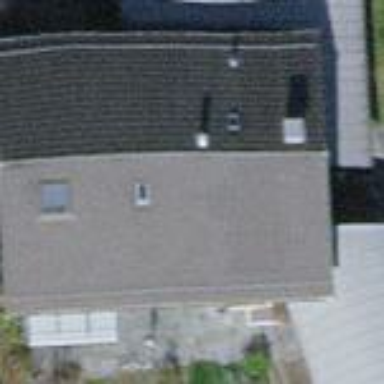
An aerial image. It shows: Building with tile roof.